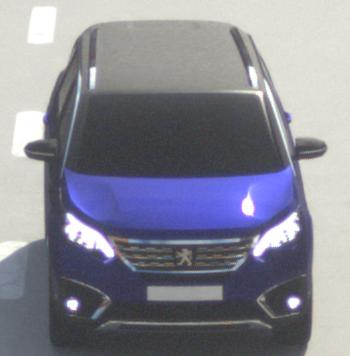
Make: Peugeot
Model: 5008 1.2 PureTech 130 Active
Detailed model: 5008 (II) (03/17 - 09/20)
Model produced from: 2017/03
Model produced until: 2018/07
Doors: 5
Color: blue
Road condition: dry road
Daytime: morning or afternoon
Contrast: high contrast